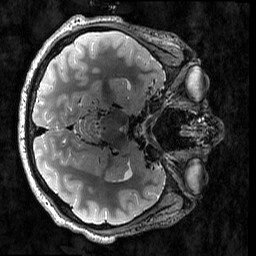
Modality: T2w
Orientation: axial
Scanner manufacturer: siemens
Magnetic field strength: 3 T
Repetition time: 3.2 s
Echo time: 0.565 s